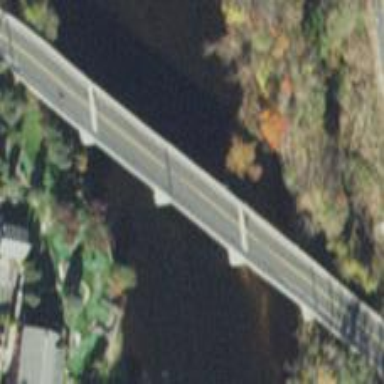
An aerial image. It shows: Man-made bridge.